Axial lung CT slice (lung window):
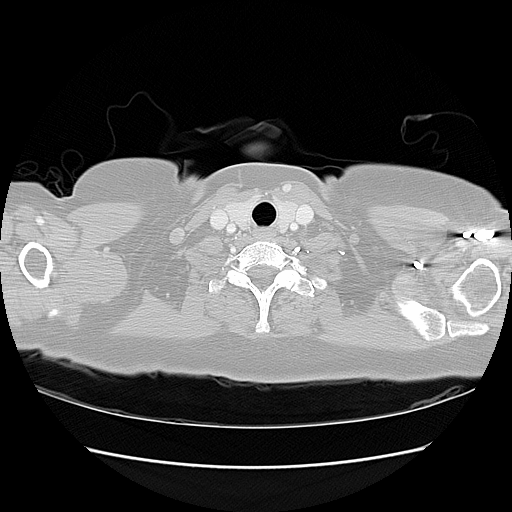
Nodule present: no